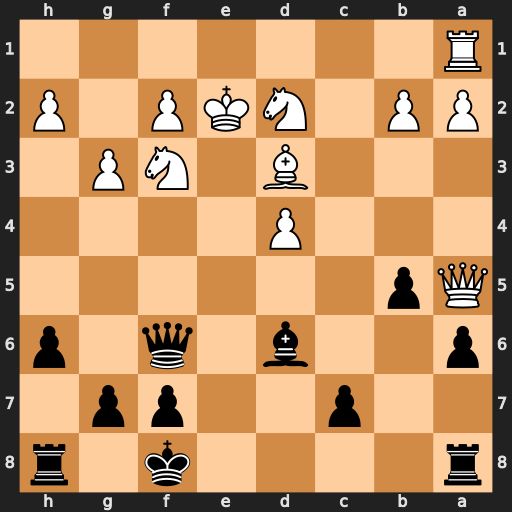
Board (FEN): r4k1r/2p2pp1/p2b1q1p/Qp6/3P4/3B1NP1/PP1NKP1P/R7
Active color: b
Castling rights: -
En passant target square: -
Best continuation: Qe7+ Be4 Bb4 Qxb4 Qxb4